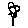
Label: flower